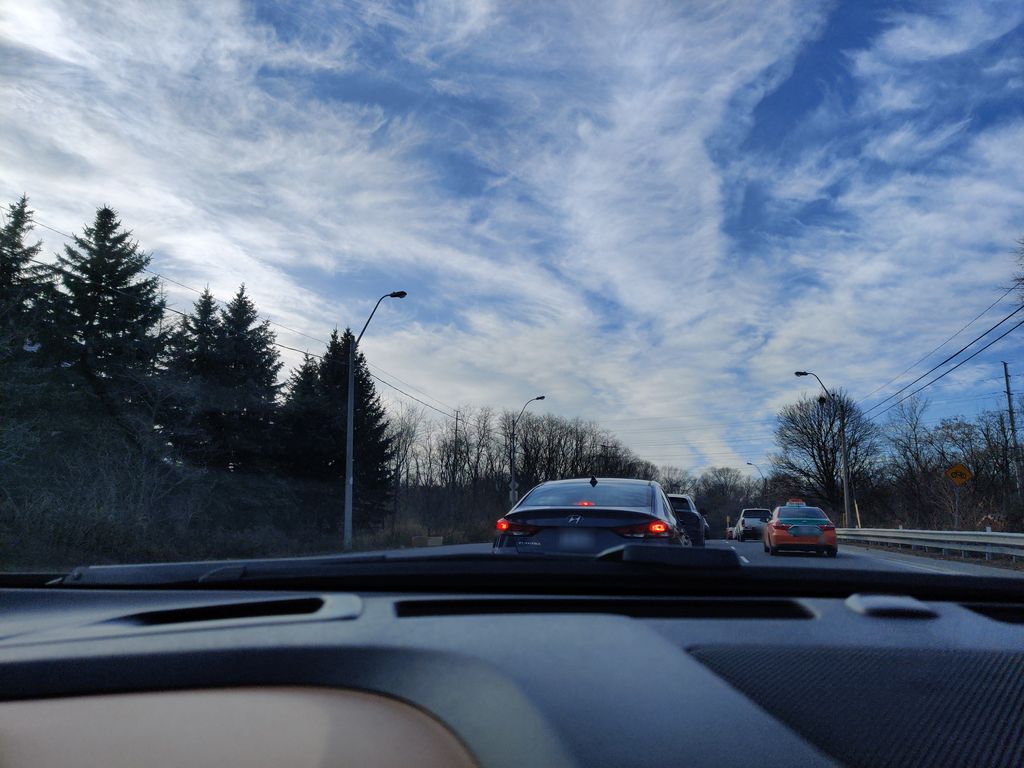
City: toronto